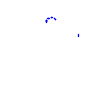
Particle: proton